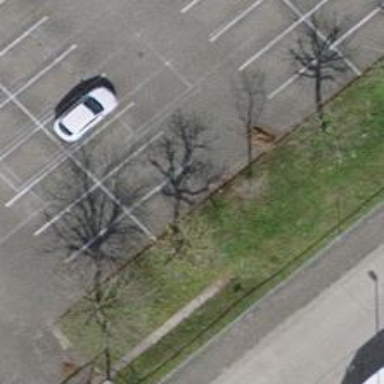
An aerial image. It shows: Road serving as parking aisle.